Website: lowes
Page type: stored-credit-cards
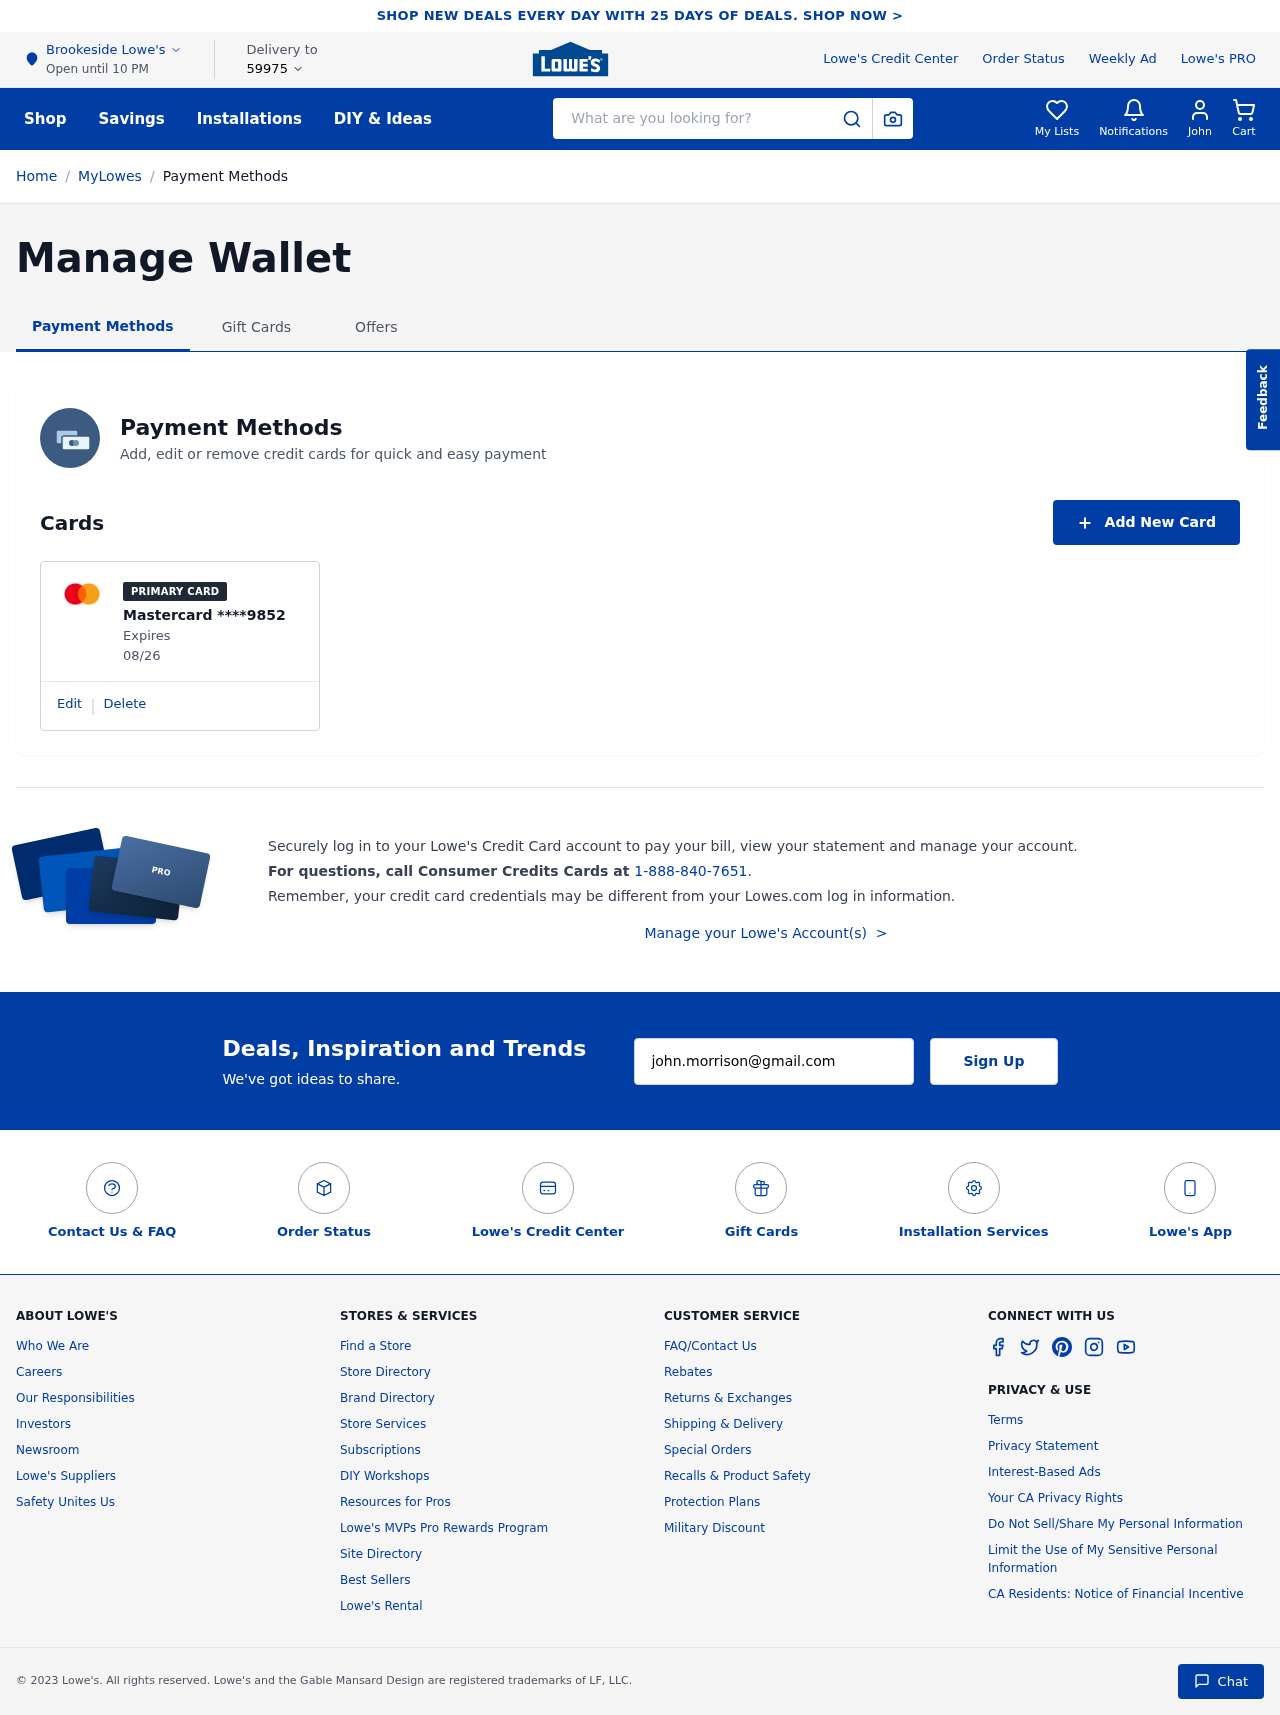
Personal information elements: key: PII_CARD_EXPIRY
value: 08/26
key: PII_CARD_LAST4
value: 9852
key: PII_CARD_TYPE
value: Mastercard
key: PII_CITY
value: Brookeside
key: PII_EMAIL
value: john.morrison@gmail.com
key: PII_FIRSTNAME
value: John
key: PII_POSTCODE
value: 59975
Search elements: key: HEADER_SEARCH
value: What are you looking for?